Question: Hello I am still a learner, I am faced with writing a java code that prints a diamond with a frame enclosing the diamond. I have tried making the frame, but I am having challenge forming the diamond.
Here is a sample of how the diamond should look like:

Here is a sample of my code:
'''
System.out.print("
");
// for the top cover
System.out.print("+");
for (int i = 0; i <= (size * 2); i++) {
System.out.print("-");
}
System.out.println("+");
// for the side
int count = 0;
for (int i = 1; i <= (size * 2) - 1; i++) {
System.out.print("|");
for (int j = 0; j <= (size * 2); j++) {
System.out.print(" ");
}
System.out.println("|");
}
// For the bottom
System.out.print("+");
for (int i = 0; i <= (size * 2); i++) {
System.out.print("-");
}
System.out.println("+");
'''
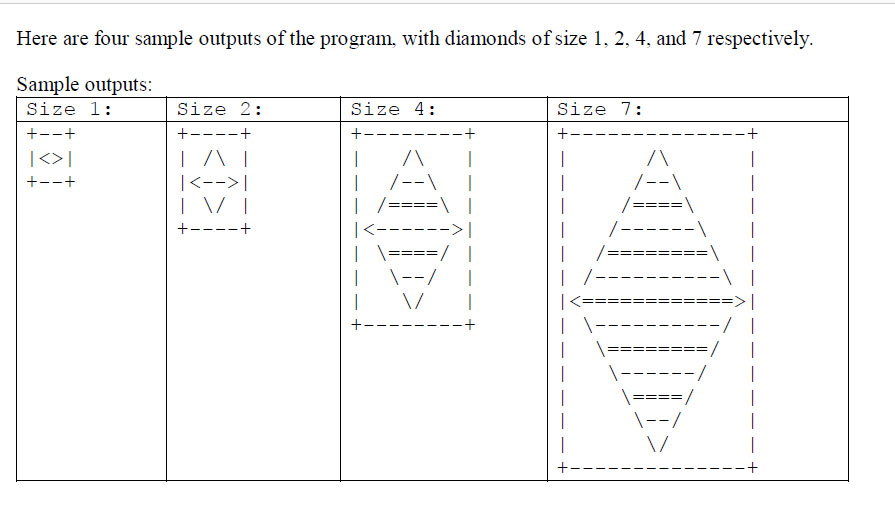
Answer: Here it is:
'''
public static void main(String[] args) {
drawDiamond(6);
}
private static void drawDiamond(int size) {
System.out.print("
");
// for the top cover
System.out.print("+");
for (int i = 0; i < size * 2 - 1; i++) {
System.out.print("-");
}
System.out.println("+");
//first half
for (int i = 1; i < size; i++) {
System.out.print("|");
for (int j = 0; j < size - i; j++) {
System.out.print("-");
}
for (int k = 0; k < i * 2 - 1; k++) {
System.out.print("*");
}
for (int j = 0; j < size - i; j++) {
System.out.print("-");
}
System.out.println("|");
}
//middle line
System.out.print("|");
for (int i = 0; i < size * 2 - 1; i++) {
System.out.print("*");
}
System.out.println("|");
//second half
for (int i = 1; i < size; i++) {
System.out.print("|");
for (int j = 0; j <= (i * 2 - 1) / 2; j++) {
System.out.print("-");
}
for (int k = 0; k < (size - i) * 2 - 1; k++) {
System.out.print("*");
}
for (int j = 0; j <= (i * 2 - 1) / 2; j++) {
System.out.print("-");
}
System.out.println("|");
}
// For the bottom
System.out.print("+");
for (int i = 0; i < size * 2 - ((size + 1) % 2); i++) {
System.out.print("-");
}
System.out.println("+");
}
'''
Output:
'''
+-----------+
|-----*-----|
|----***----|
|---*****---|
|--*******--|
|-*********-|
|***********|
|-*********-|
|--*******--|
|---*****---|
|----***----|
|-----*-----|
+-----------+
'''
Any question?